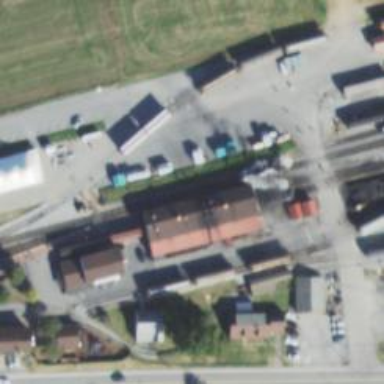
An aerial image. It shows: Preserved rail yard with railway tracks.